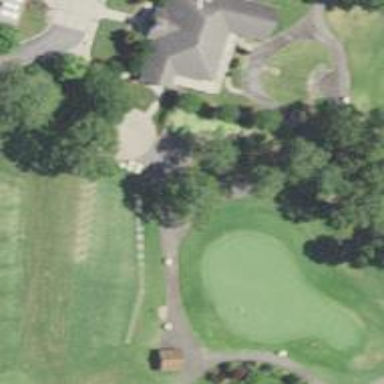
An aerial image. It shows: Path for both roads and golfers.